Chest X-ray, PA view. Patient: 9 years old, sex F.
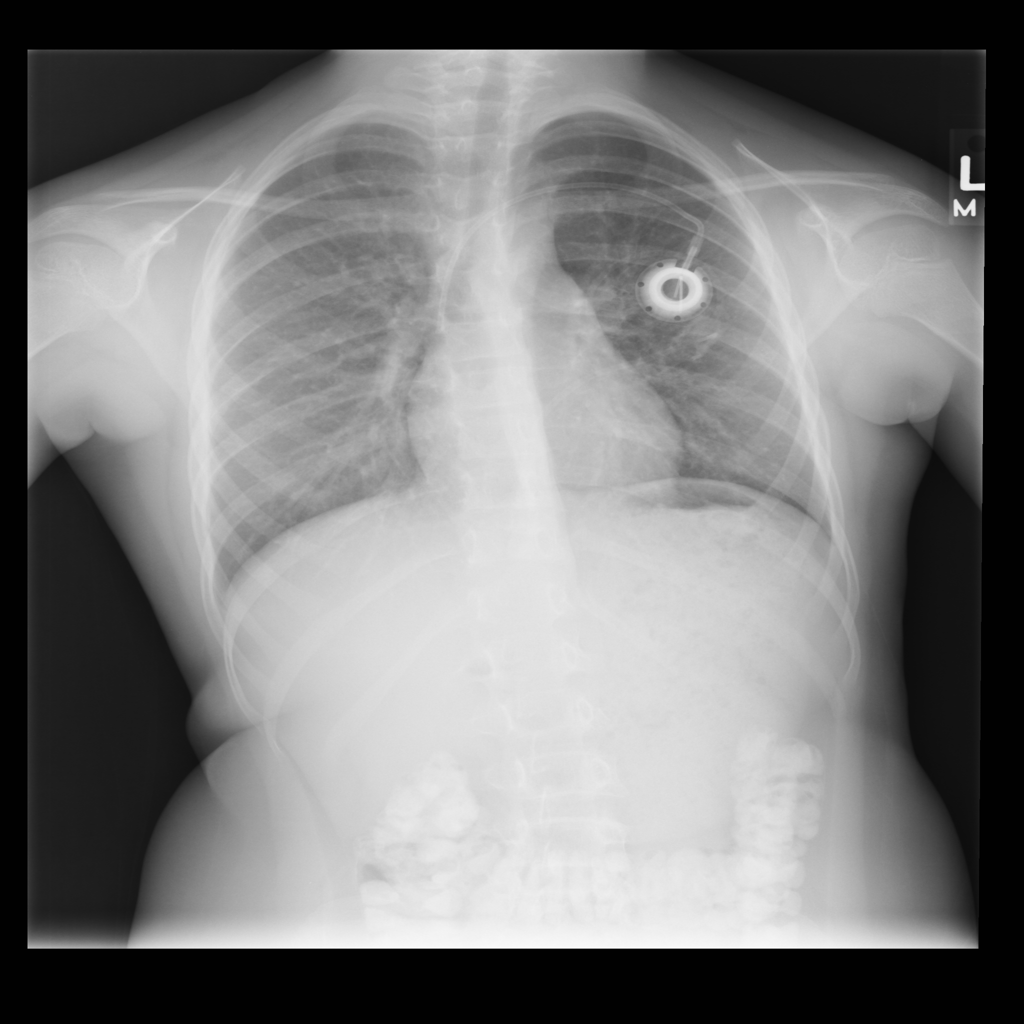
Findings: No Finding